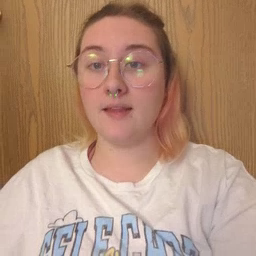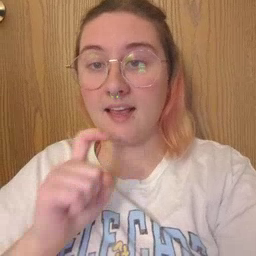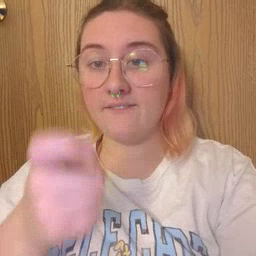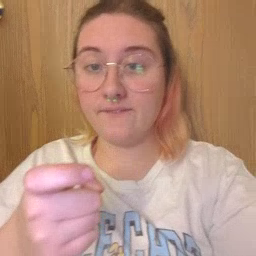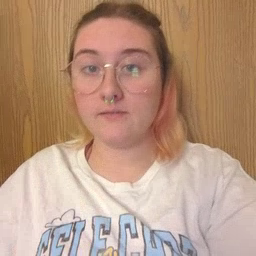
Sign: gift